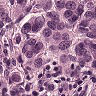
Metastatic tissue present: yes